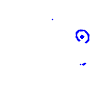
Particle: pion